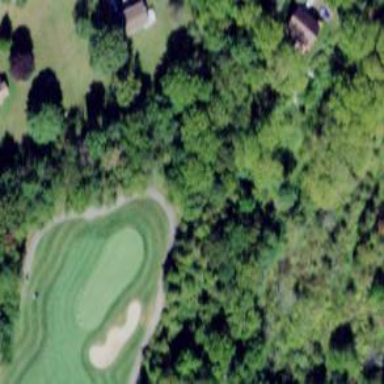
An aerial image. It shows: Path designated for golf carts.